Question: I am seeking to bind a multi handle slider to my model in MVC. The model looks like this
'''
class Foo
{
public double Lowest{get;set;}
public double Low {get; set;}
public double Center {get; set;}
public double High {get; set;}
public double Highest {get; set;}
}
'''
I want there to be 5 handles on the slider so that it looks something like this

I don't mind if it binds to hidden fields or visible fields, but the values must be sent with the model on post. I am totally open to plugins, as long as you can demonstrate how they would attain my goals.
I am using the Razor view syntax, not Web Forms
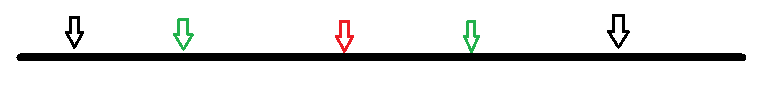
Answer: JQuery UI's slider is capable of rendering multiple slider handles. The trick is to ensure you set the "range" property to 'false'. Then you can add as many values as you want in the 'values' array property as follows:
'''
$(function() {
$( "#slider-range" ).slider({
range: false,
min: 0,
max: 500,
values: [ 75, 150, 300 ],
slide: function( event, ui ) {
$( "#amount" ).val( "$" + ui.values[ 0 ] + " - $" + ui.values[ 1 ] );
}
});
$( "#amount" ).val( "$" + $( "#slider-range" ).slider( "values", 0 ) +
" - $" + $( "#slider-range" ).slider( "values", 1 ) );
});
'''
I've thrown together this <URL> to illustrate.
As far as binding these values to your model is concerned, it should be a straight-forward task to set the values of some hidden elements or visible UI elements to the sliders' values and post these back.